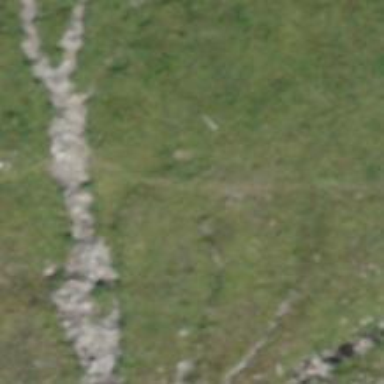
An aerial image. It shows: Path.